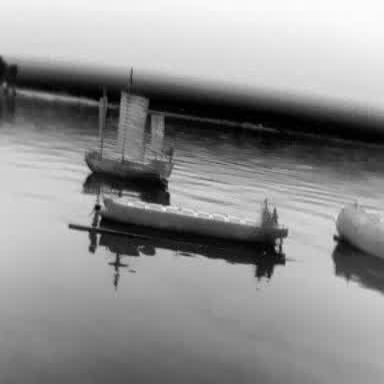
There are three objects shown in the infrared image, including a sailboat, a container_ship, and a liner.